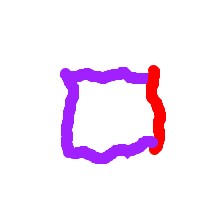
Shape: square